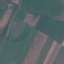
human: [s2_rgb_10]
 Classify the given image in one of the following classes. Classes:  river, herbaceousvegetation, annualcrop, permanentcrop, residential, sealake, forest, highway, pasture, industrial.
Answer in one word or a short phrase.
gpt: AnnualCrop